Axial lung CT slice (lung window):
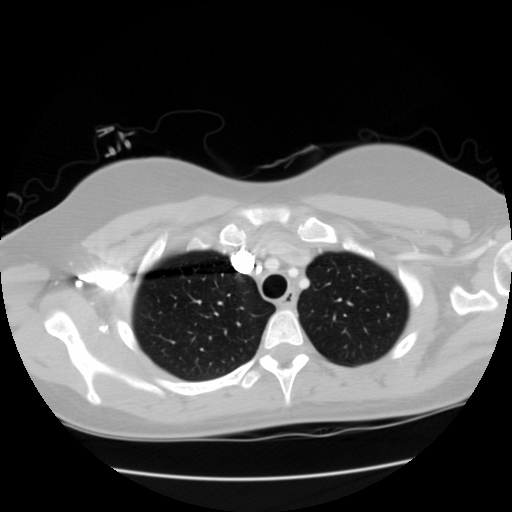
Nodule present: no